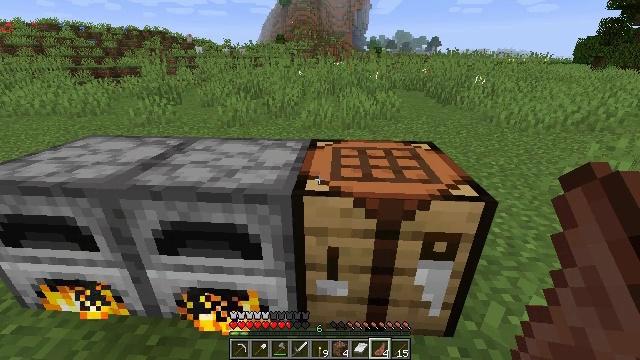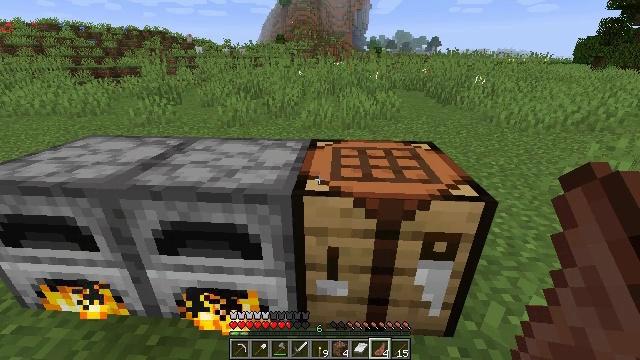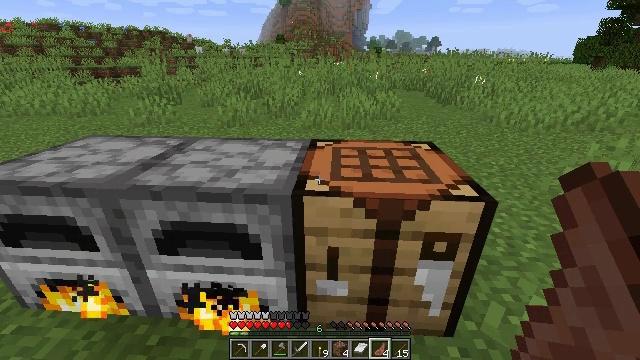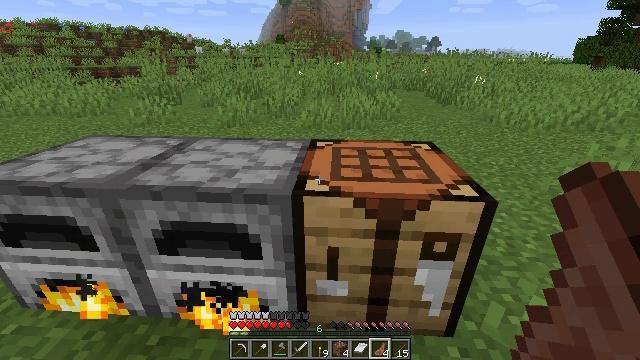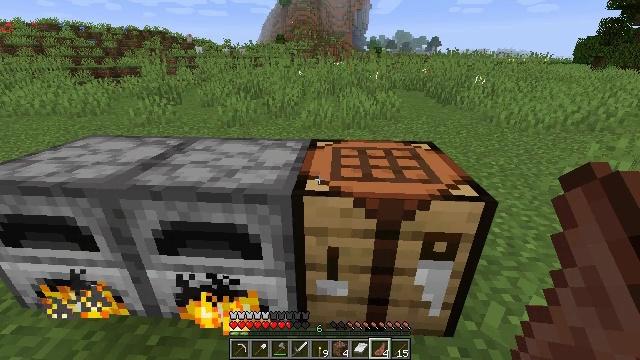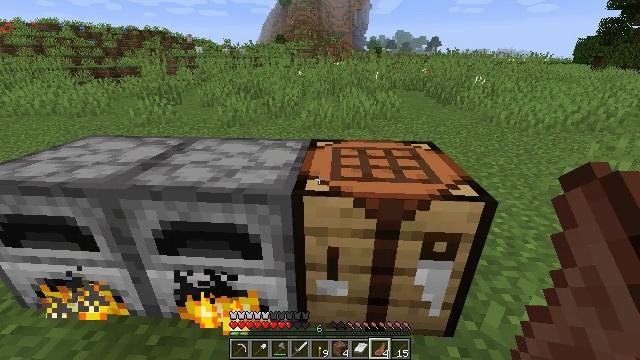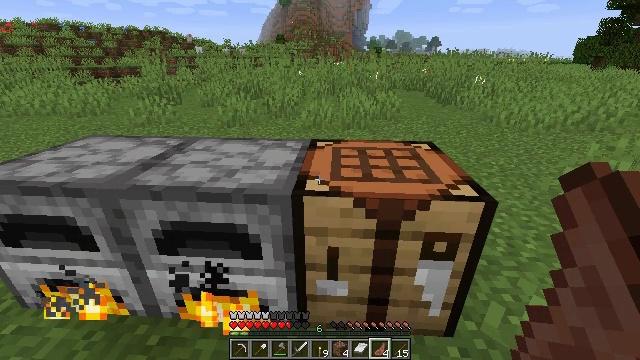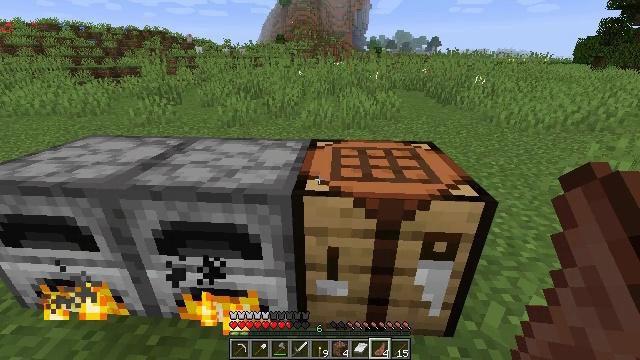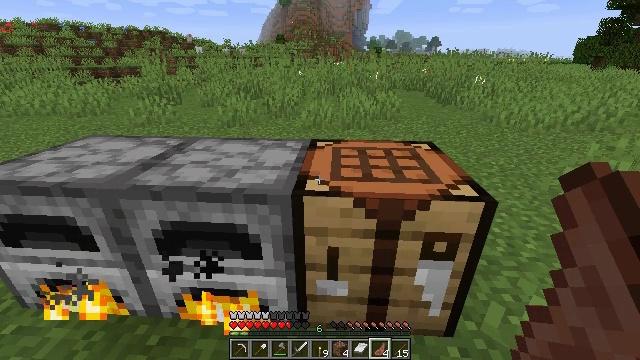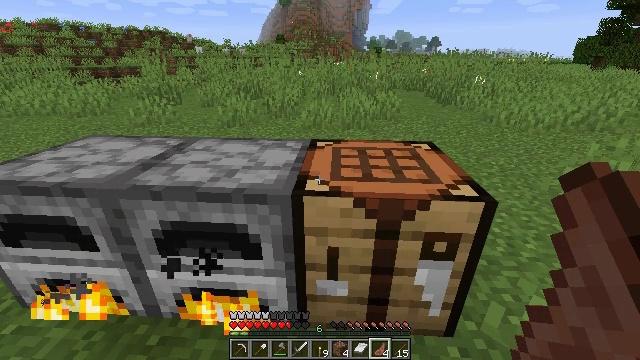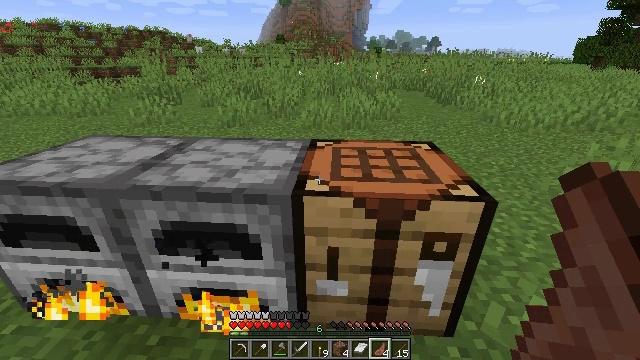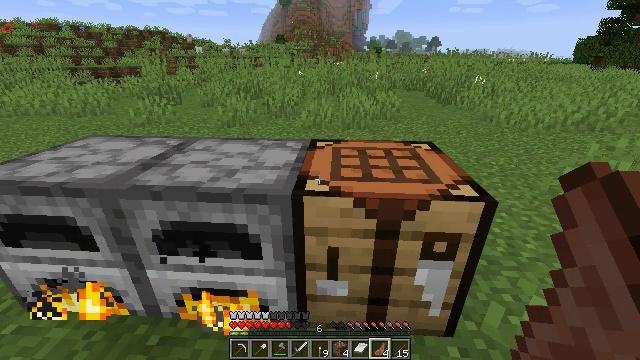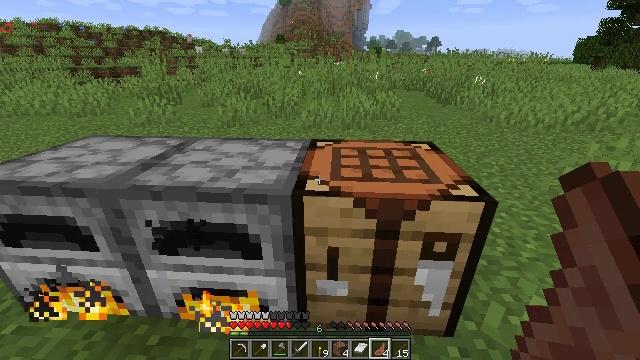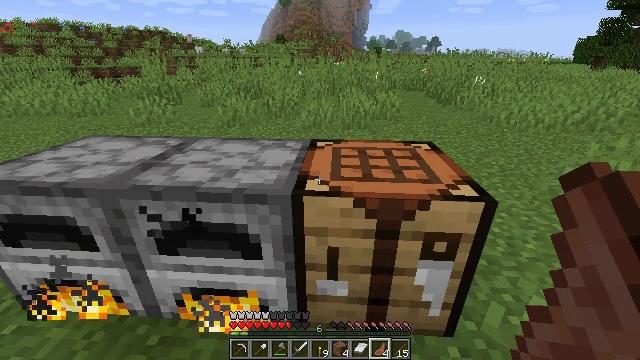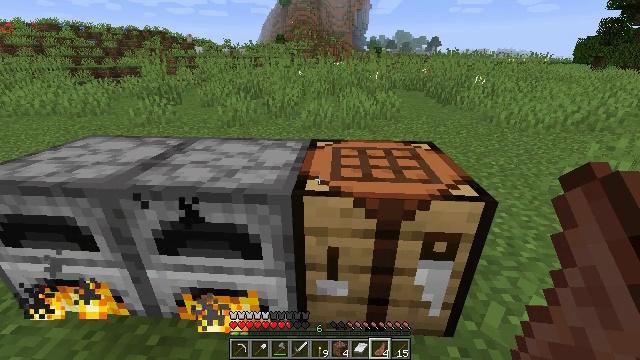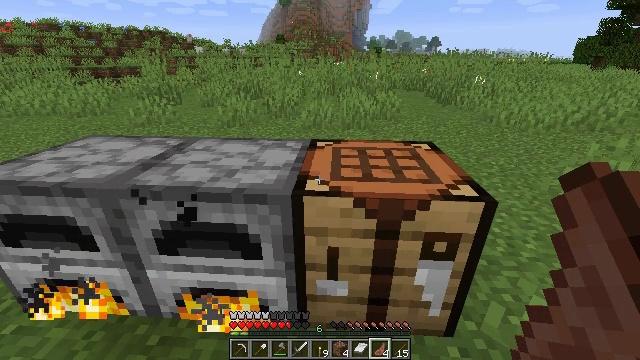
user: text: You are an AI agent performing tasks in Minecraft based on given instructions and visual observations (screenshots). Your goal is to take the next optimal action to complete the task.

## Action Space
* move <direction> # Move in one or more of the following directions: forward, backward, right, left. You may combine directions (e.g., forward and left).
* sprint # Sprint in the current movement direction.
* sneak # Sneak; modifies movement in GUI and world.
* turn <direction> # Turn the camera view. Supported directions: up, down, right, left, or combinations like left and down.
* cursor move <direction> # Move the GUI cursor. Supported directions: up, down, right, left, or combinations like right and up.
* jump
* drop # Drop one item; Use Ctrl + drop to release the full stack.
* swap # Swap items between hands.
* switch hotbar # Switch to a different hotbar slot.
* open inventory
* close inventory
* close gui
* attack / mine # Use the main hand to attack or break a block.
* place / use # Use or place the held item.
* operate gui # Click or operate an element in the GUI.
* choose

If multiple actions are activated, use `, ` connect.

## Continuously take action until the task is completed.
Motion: motion action
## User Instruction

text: Defeat the zombie villager.
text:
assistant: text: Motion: no_op
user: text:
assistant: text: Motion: no_op
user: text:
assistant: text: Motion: no_op
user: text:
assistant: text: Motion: no_op
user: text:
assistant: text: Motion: no_op
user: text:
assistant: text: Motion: no_op
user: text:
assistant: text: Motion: no_op
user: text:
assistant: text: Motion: no_op
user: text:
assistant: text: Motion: no_op
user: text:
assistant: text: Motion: no_op
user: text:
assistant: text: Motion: no_op
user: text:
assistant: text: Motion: no_op
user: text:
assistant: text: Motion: no_op
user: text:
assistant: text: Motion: no_op
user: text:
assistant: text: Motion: no_op
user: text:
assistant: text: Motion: no_op
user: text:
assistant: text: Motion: no_op
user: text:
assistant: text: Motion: no_op
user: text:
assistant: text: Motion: no_op
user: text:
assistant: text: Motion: no_op
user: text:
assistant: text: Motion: no_op
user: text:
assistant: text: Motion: no_op
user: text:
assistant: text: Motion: no_op
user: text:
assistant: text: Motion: no_op
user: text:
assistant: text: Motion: no_op
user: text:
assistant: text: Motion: no_op
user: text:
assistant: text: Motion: no_op
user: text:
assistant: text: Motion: no_op
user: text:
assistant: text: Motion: no_op
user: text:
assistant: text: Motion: no_op